Question: Currently i show the first 100 users in a tableView Controller that leads to a User Profile if a person taps on it. But now i need to add a SearchBar so i can take the text they want and make a GET Request with the subjects and Rate of the user and get that response and repopulate the TableView.
Any Ideas how i can do that? I'm new on Objective-C and XCode making iOS apps. So please be patient. Thanks in Advance.
Note: I Don't need to search on the results i just need to repopulate them, because on internet i've found many tutorials based on searching existing table cell information.

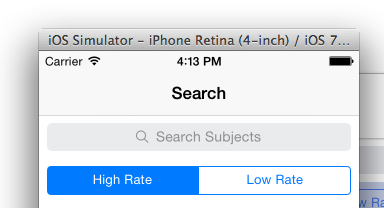
Answer: The SearchBar has a textField inside , Which means it conforms to the UITextField delegates.
One such delegate is , '- (void)textFieldDidEndEditing:(UITextField *)textField;'
Set your searchBar delegate to self and implement this delegate.
When the user finishes typing this method will be called.You can extract the text from the textField parameter. Generate your URL setup an NSURL asynchronous connection with the URL.
In the Completion handler of this NSURL connection update the datasource of your tableView and called '[tableView reload]' on the main thread.